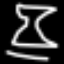
Label: hourglass